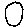
Label: circle